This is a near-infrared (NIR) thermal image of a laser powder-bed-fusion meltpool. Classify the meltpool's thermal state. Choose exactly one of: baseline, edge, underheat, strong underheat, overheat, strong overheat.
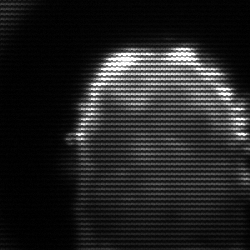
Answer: baseline